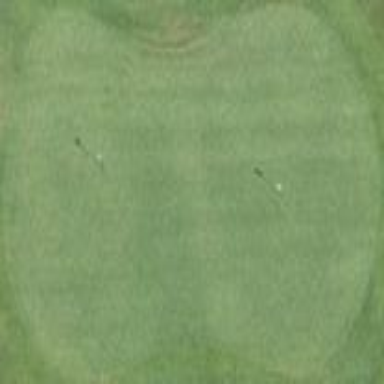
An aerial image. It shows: Golf tee on grassy land.